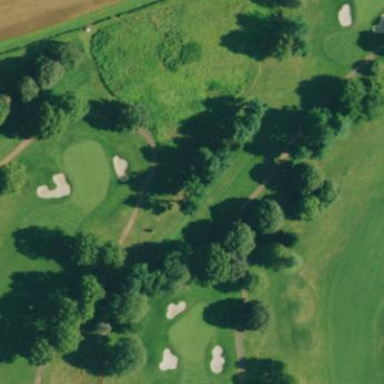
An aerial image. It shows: Golf tee on grassy land.